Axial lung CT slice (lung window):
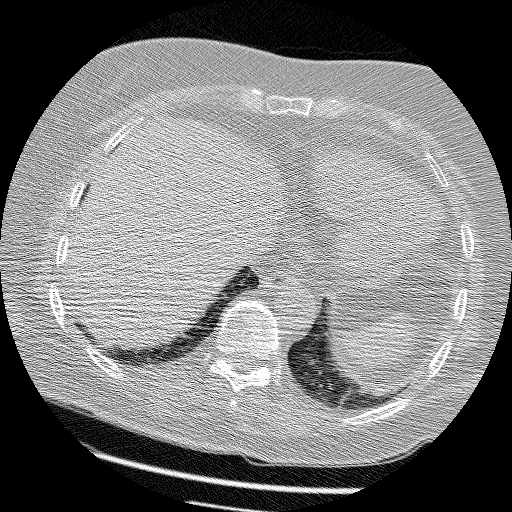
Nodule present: no